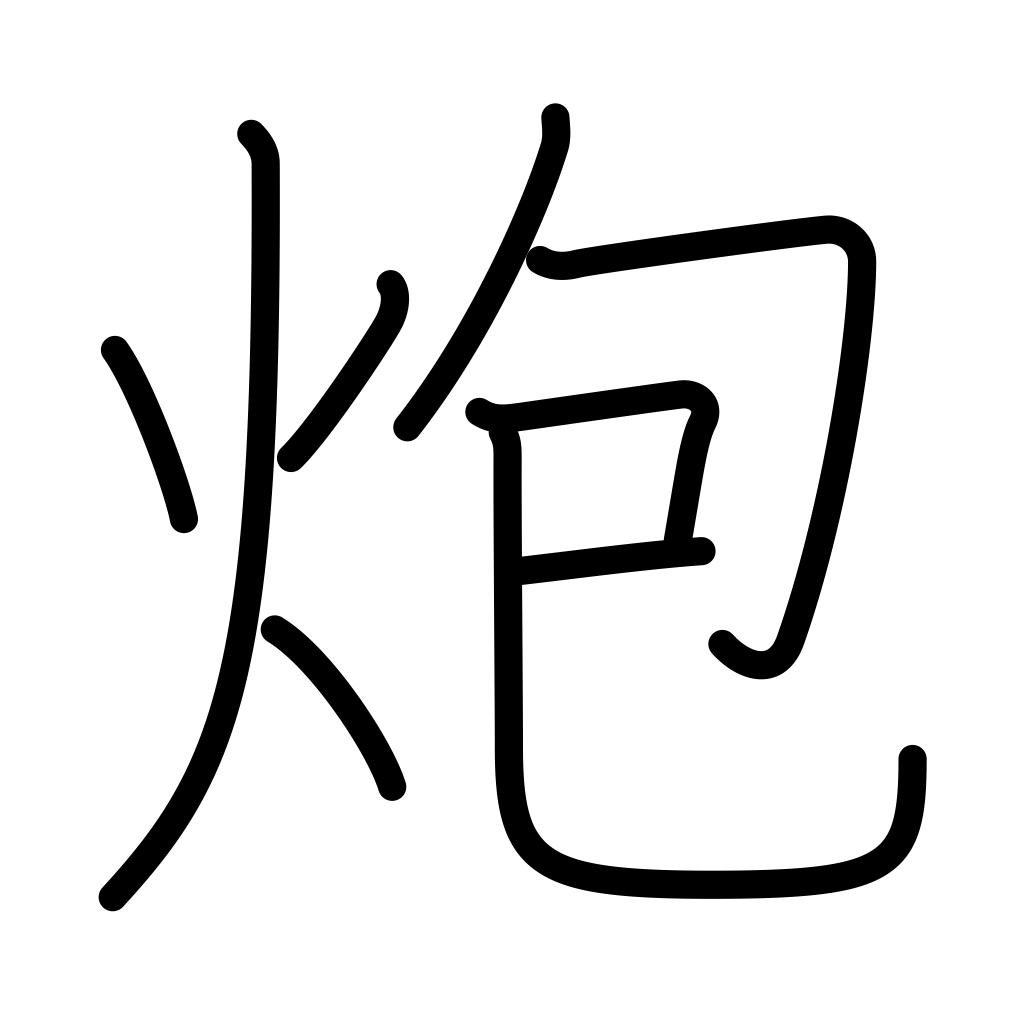
Meaning: burn, roast